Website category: book
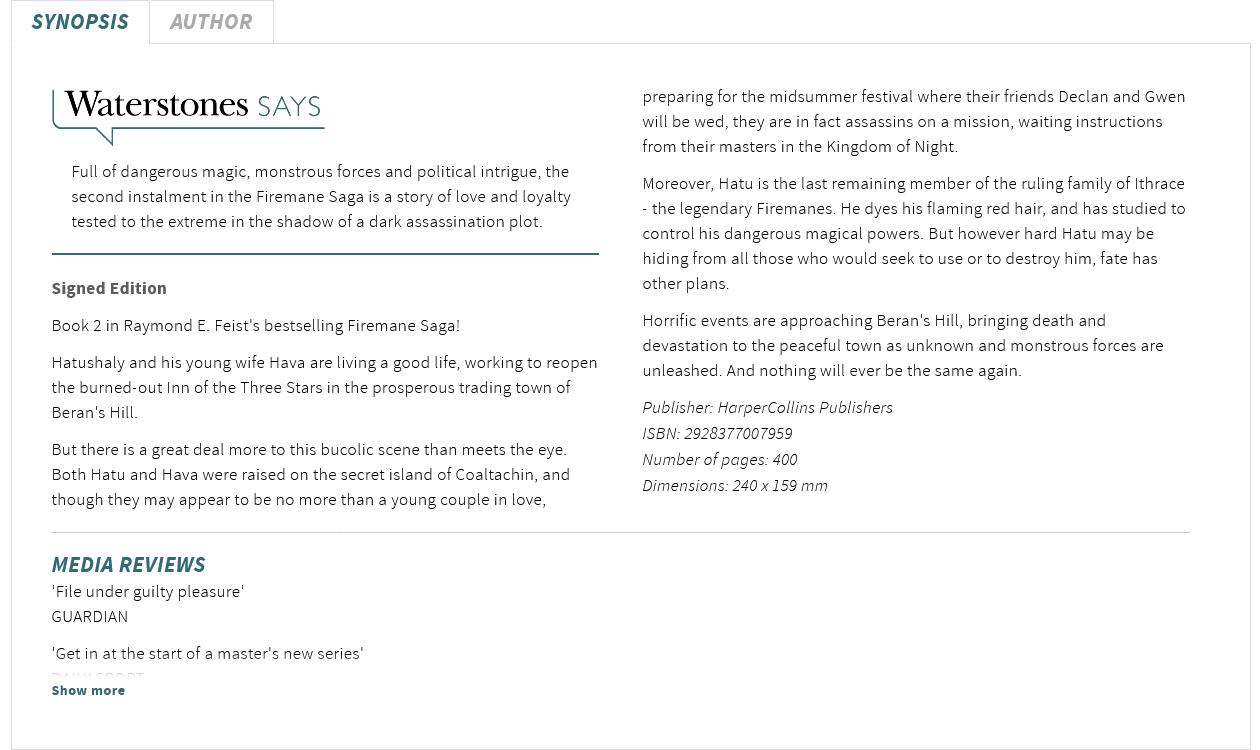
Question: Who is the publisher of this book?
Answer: HarperCollins Publishers

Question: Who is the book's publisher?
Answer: HarperCollins Publishers

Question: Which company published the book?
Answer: HarperCollins Publishers

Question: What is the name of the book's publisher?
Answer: HarperCollins Publishers

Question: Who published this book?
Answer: HarperCollins Publishers

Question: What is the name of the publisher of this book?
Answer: HarperCollins Publishers

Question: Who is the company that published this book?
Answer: HarperCollins Publishers

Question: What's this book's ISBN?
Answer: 2928377007959

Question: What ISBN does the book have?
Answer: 2928377007959

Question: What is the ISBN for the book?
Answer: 2928377007959

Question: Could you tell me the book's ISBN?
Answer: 2928377007959

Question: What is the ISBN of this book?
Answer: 2928377007959

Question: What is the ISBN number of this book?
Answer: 2928377007959

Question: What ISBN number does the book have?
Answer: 2928377007959

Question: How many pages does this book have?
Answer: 400

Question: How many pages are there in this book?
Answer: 400

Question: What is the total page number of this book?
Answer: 400

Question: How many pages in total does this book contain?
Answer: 400

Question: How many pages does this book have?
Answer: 400

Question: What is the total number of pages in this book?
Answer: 400

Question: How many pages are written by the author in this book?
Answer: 400

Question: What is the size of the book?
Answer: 240 x 159 mm

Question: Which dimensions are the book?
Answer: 240 x 159 mm

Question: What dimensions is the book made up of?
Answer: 240 x 159 mm

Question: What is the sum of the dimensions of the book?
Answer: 240 x 159 mm

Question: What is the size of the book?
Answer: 240 x 159 mm

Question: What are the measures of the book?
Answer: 240 x 159 mm

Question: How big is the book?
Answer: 240 x 159 mm